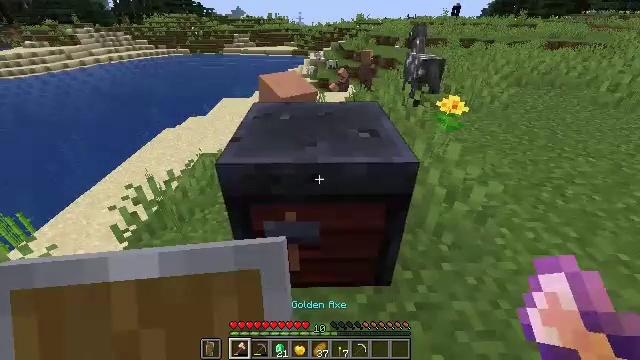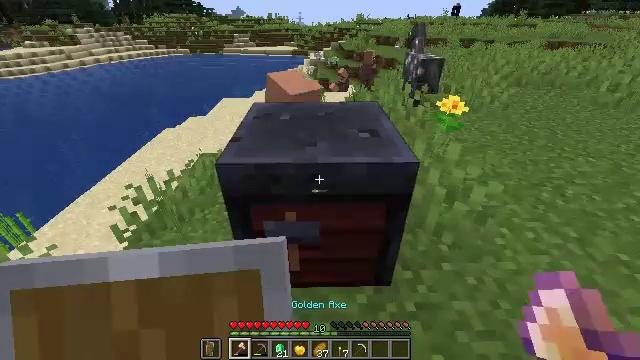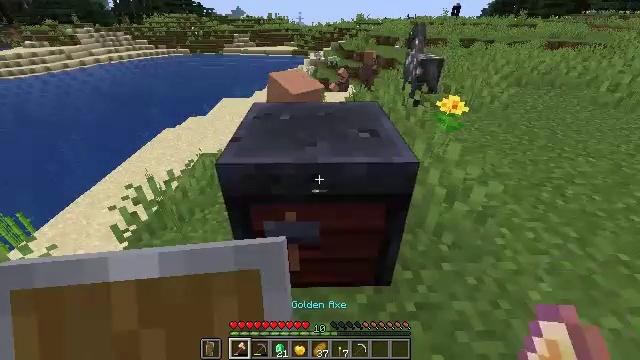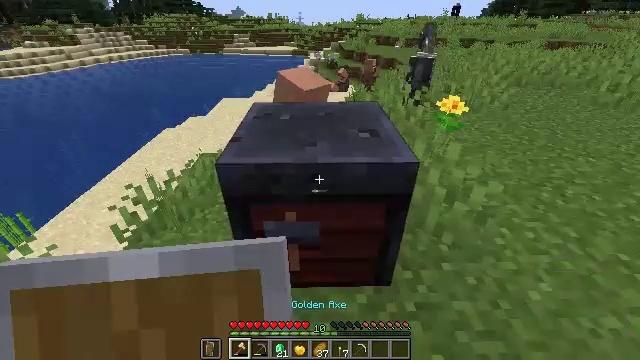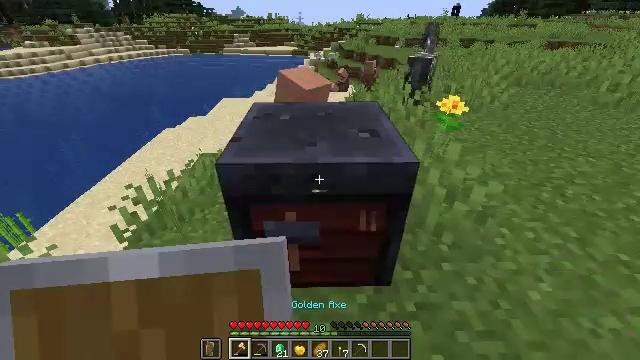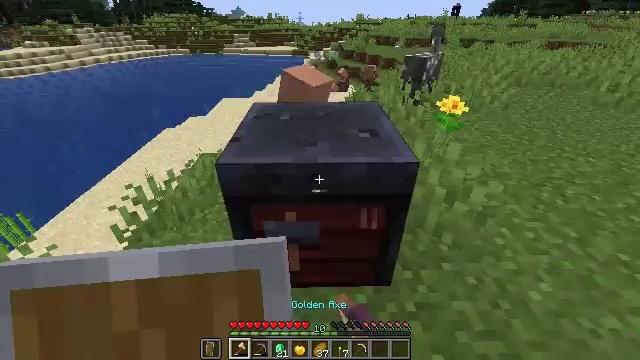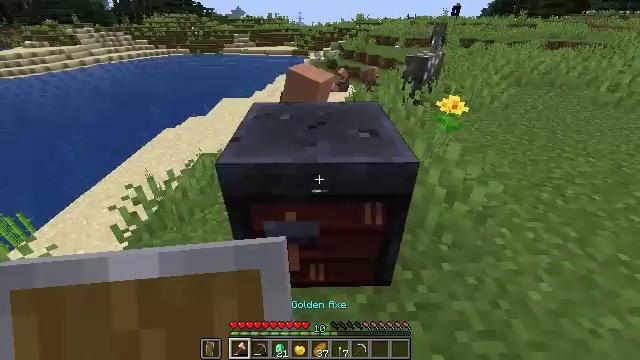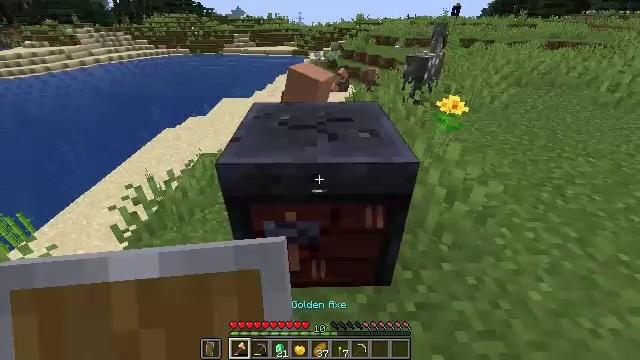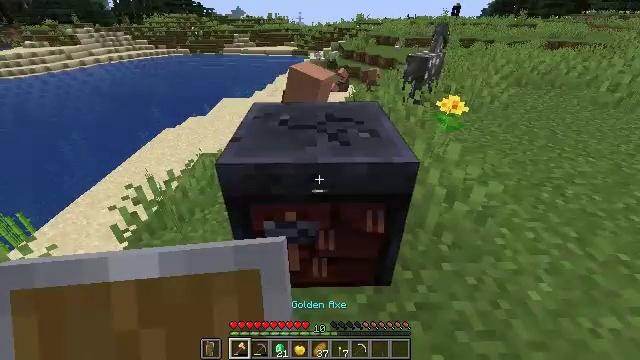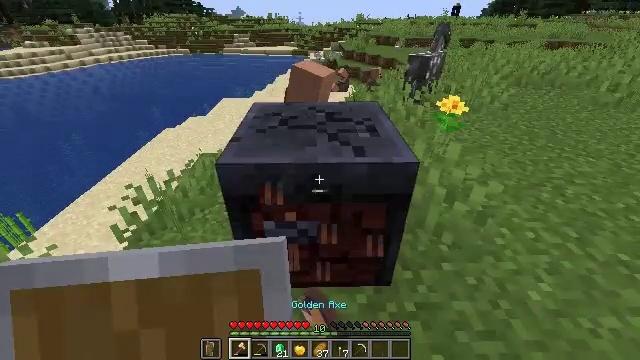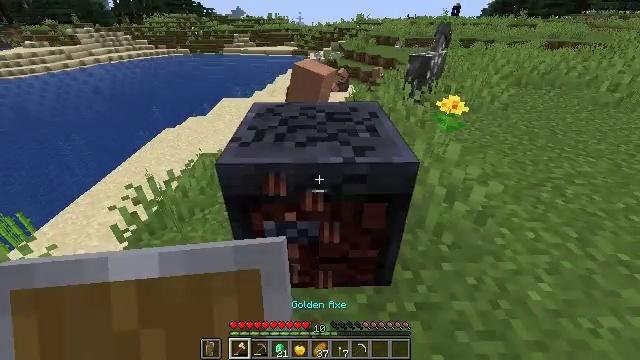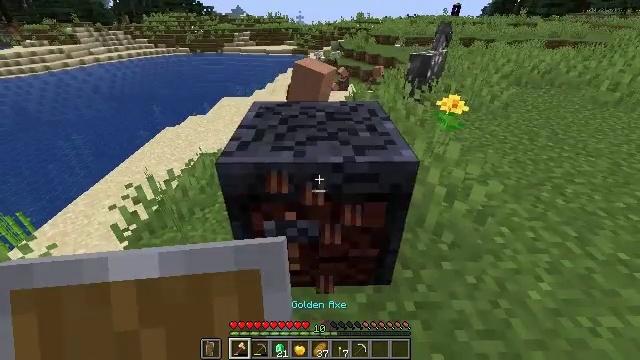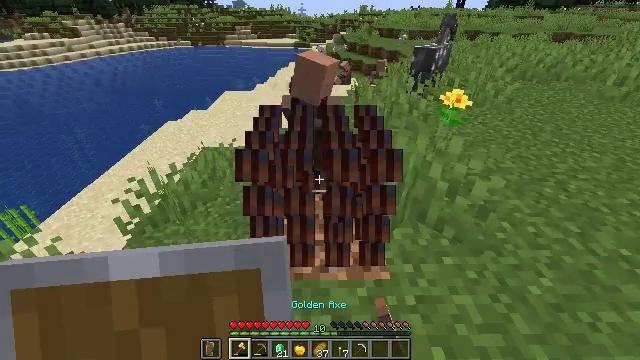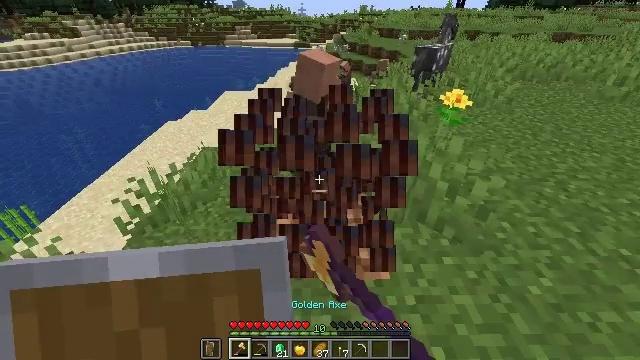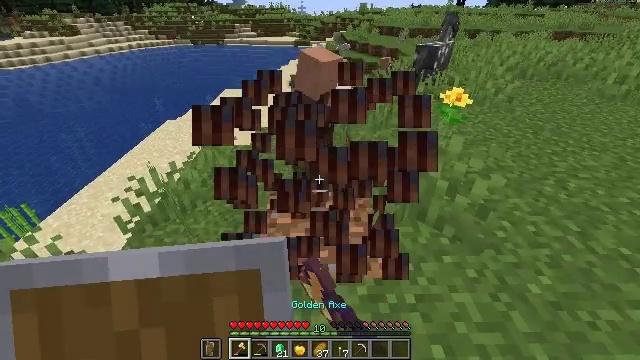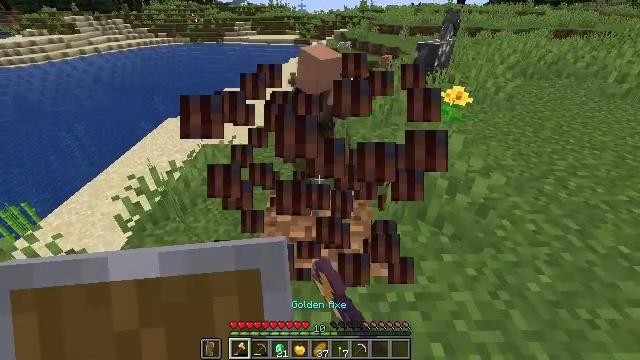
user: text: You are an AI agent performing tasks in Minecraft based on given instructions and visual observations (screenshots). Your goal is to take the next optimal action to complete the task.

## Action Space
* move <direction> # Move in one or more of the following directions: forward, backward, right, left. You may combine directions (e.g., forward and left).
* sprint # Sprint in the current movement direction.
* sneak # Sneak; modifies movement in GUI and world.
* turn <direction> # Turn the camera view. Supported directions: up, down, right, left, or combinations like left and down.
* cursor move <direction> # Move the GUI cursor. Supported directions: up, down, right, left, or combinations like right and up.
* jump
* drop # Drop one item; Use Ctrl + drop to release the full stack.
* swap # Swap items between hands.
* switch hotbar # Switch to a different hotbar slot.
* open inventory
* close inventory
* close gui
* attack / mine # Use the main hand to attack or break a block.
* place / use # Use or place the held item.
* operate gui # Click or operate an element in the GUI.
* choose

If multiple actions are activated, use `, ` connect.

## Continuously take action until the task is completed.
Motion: motion action
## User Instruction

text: Attack the smithing table to collect it.
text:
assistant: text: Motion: no_op
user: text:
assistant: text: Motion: no_op
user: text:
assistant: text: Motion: no_op
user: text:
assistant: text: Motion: attack / mine
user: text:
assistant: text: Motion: attack / mine
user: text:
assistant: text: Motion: attack / mine
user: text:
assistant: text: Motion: attack / mine
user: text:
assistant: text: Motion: attack / mine
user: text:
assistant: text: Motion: attack / mine
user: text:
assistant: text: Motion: attack / mine
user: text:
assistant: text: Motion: attack / mine
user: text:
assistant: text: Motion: turn down, attack / mine
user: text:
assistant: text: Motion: attack / mine
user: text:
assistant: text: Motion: attack / mine
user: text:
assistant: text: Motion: attack / mine
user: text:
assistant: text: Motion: attack / mine
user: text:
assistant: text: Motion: attack / mine